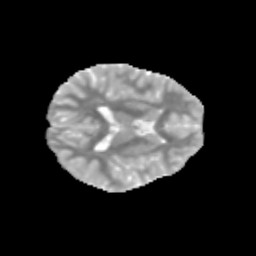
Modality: MD
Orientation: axial
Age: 11
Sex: male
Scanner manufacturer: siemens
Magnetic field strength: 3 T
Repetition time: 3.8 s
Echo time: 0.07 s